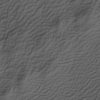
Label: not_dusty